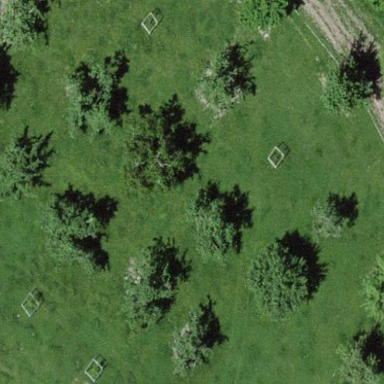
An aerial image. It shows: Orchard.